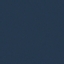
Label: SeaLake